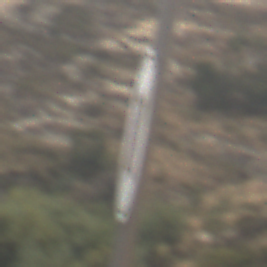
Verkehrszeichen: EndeGeschwindigkeit100
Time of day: MorningAfternoon
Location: Outdoor (Nature)
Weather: Overcast
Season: NotSpecified
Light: Natural